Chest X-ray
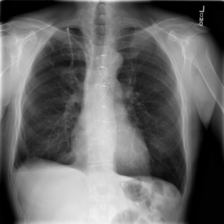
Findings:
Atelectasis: negative
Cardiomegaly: negative
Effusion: negative
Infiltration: negative
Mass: negative
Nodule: negative
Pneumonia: negative
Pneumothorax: negative
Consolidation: negative
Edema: negative
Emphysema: negative
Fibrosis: negative
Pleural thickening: negative
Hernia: negative